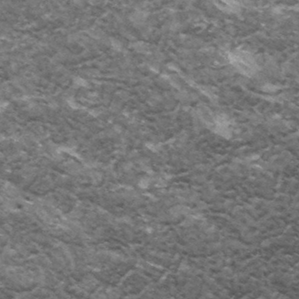
Label: frost